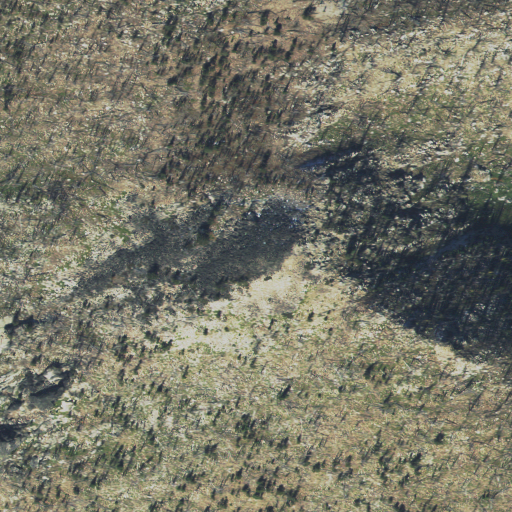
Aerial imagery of mountain in Idaho named Mist Peak containing shrub, evergreen forest, and grassland